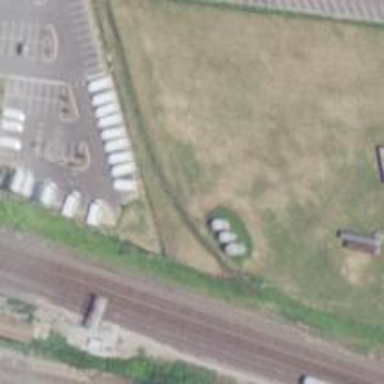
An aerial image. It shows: Abandoned railway.